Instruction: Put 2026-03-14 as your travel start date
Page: home
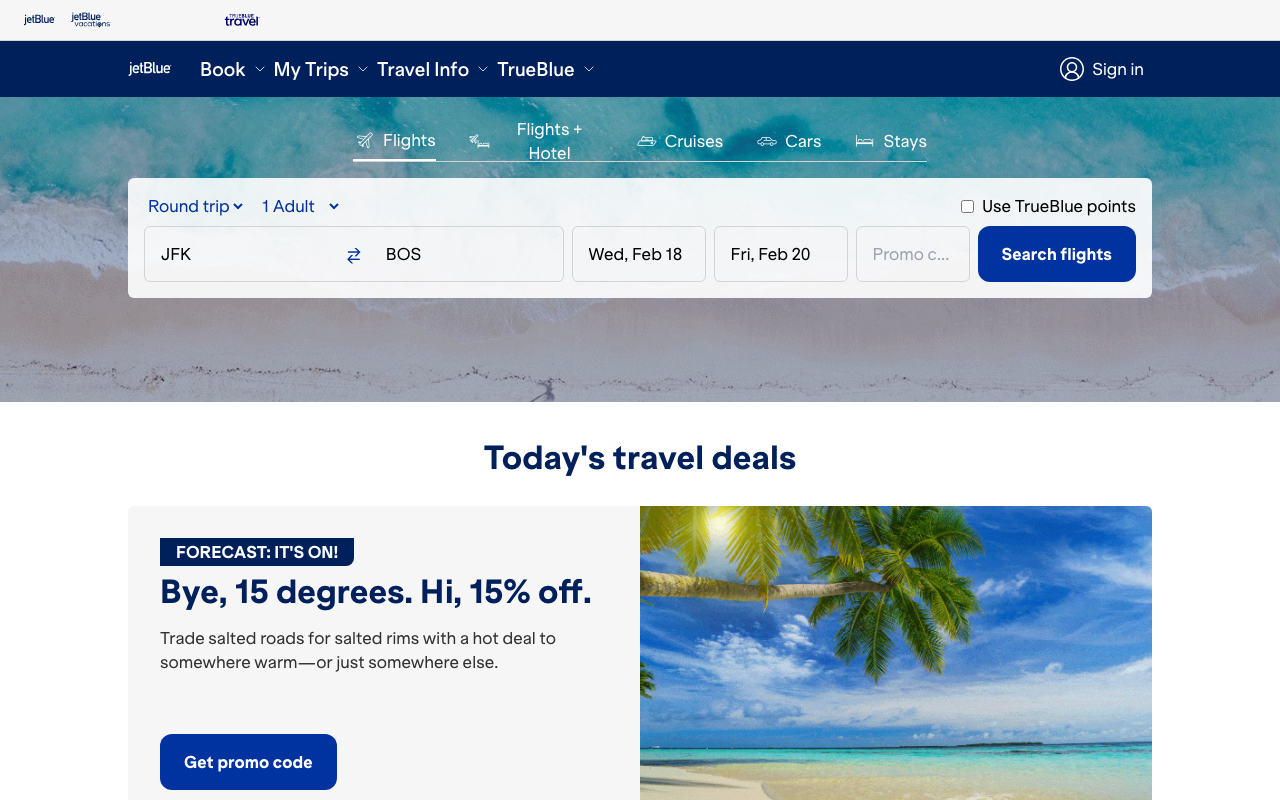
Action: type